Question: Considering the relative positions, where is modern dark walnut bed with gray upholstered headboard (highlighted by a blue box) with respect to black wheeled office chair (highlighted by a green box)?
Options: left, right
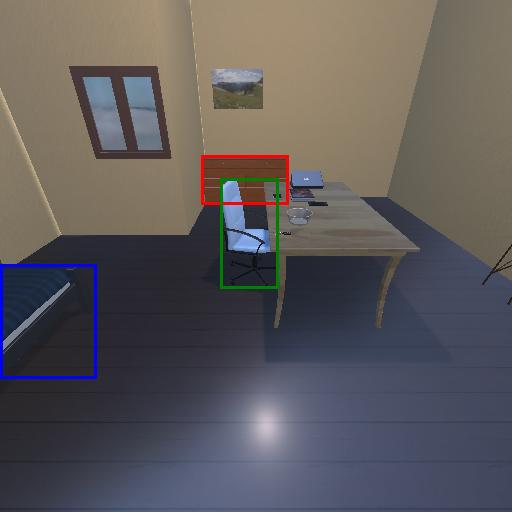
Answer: left